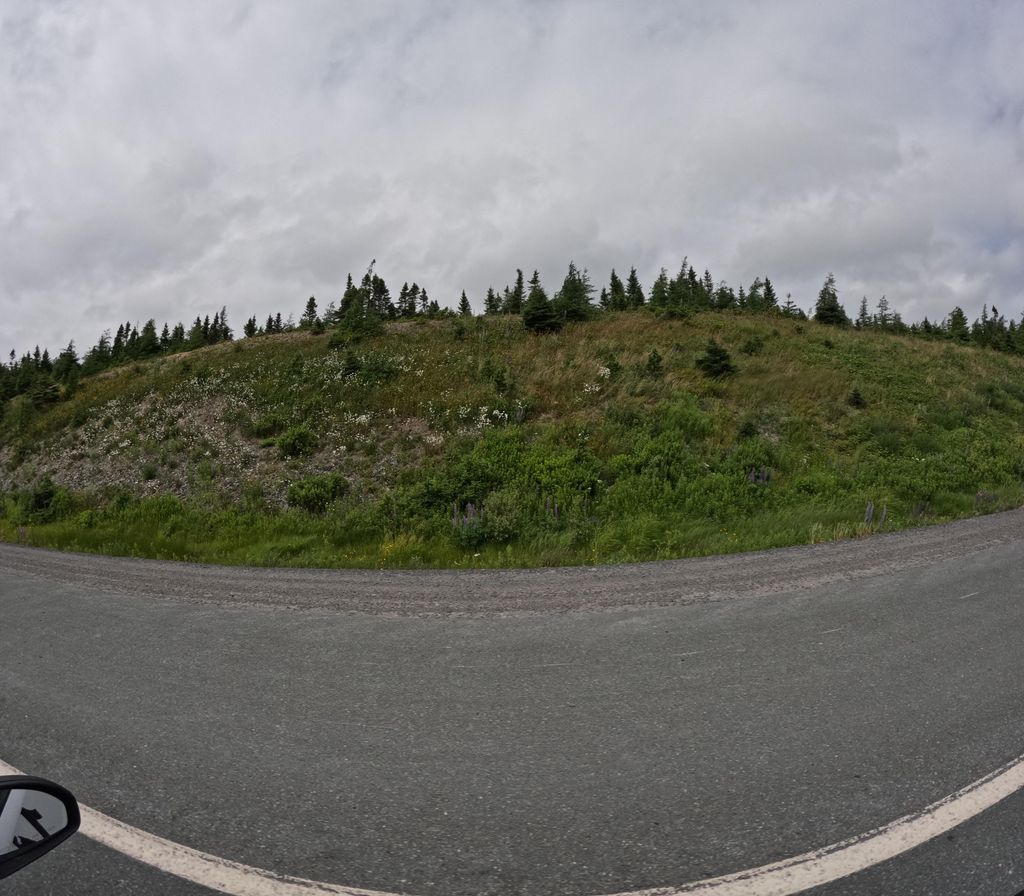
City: st_johns